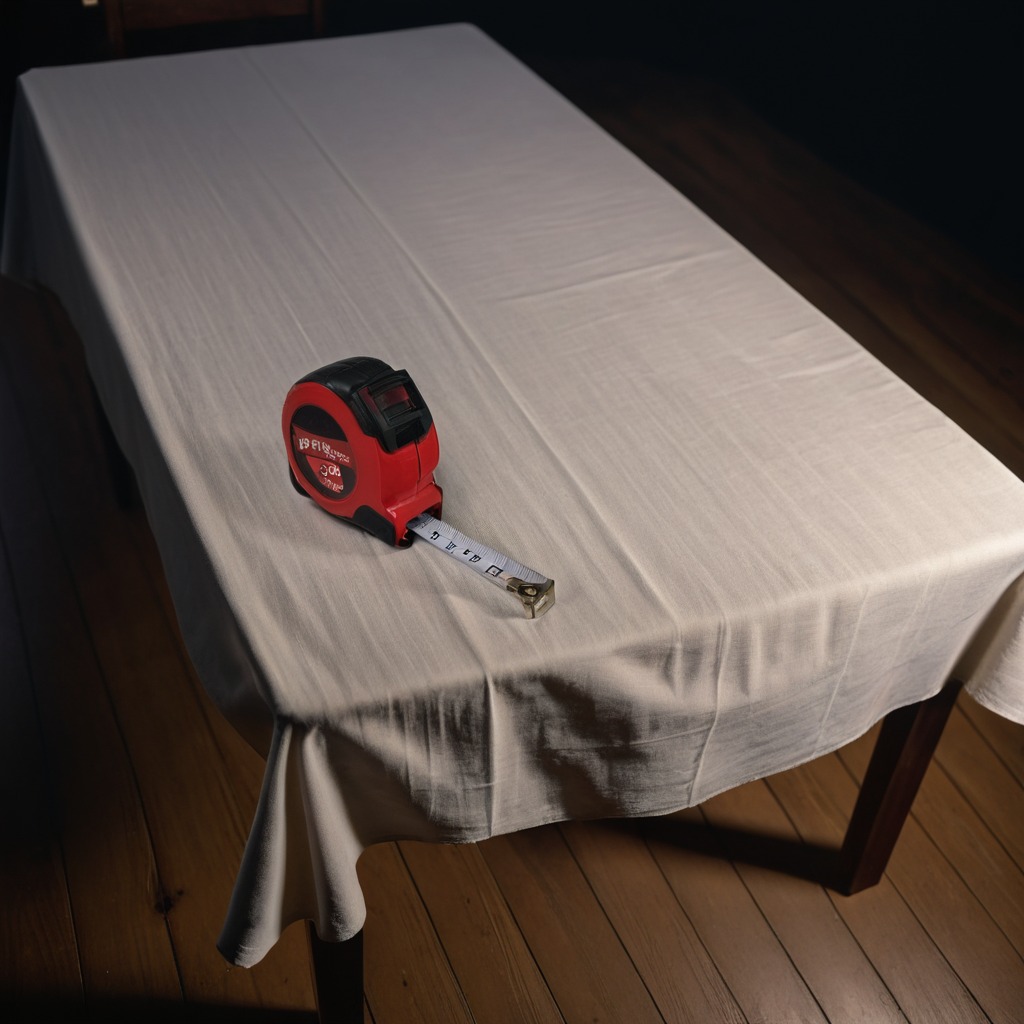
A measuring tape is lying on the wooden table.